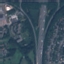
Land use / land cover class: Highway